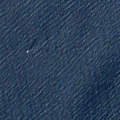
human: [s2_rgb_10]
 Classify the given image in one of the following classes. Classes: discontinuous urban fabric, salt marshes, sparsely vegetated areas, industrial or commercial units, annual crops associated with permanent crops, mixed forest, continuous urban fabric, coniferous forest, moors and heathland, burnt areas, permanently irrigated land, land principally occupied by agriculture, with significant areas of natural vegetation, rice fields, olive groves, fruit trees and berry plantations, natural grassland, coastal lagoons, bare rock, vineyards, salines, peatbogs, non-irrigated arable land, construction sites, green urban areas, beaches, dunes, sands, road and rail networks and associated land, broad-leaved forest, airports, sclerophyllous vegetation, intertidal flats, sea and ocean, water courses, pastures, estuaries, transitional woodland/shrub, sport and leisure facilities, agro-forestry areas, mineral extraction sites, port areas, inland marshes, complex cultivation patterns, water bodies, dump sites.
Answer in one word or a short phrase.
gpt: sea and ocean